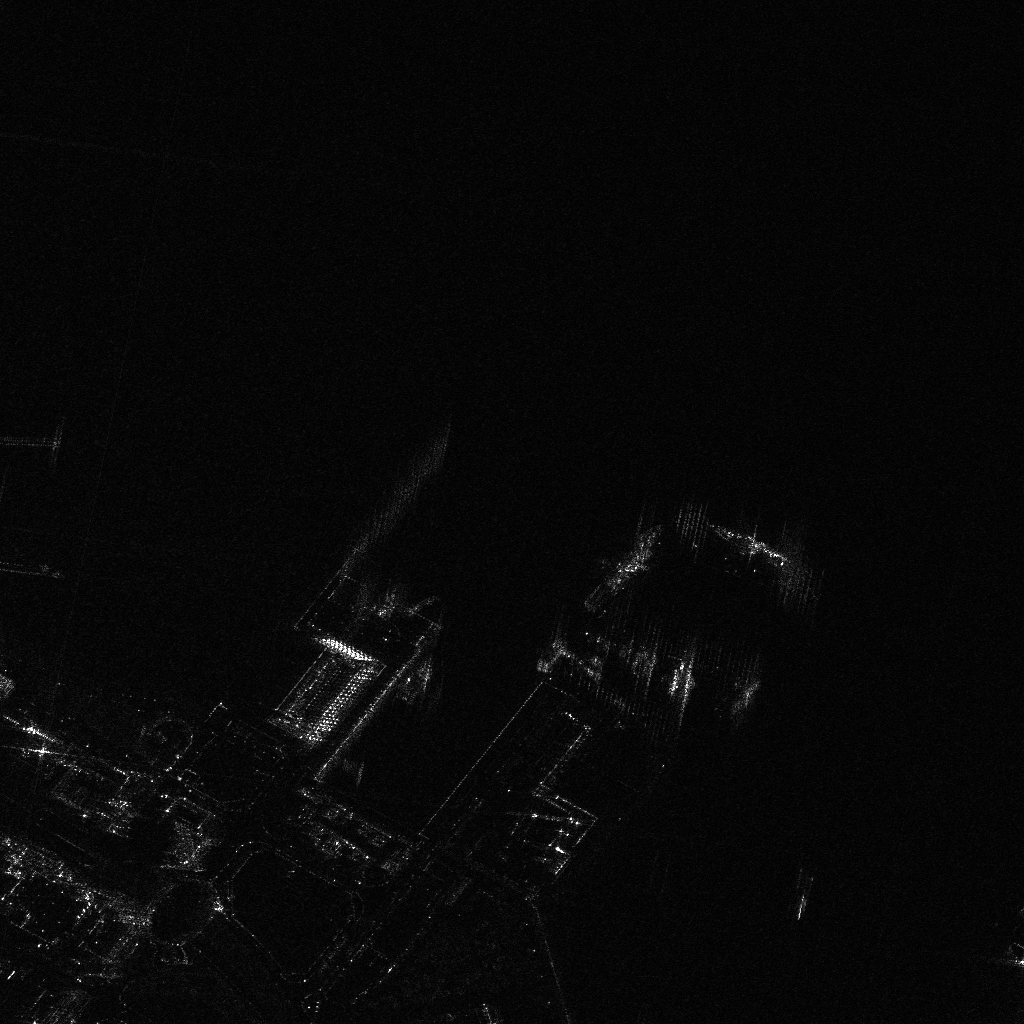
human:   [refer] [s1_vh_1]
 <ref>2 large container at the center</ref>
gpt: <box>[[40, 62, 42, 69, 36], [59, 49, 62, 60, 38]]</box>

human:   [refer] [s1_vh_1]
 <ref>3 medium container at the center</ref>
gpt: <box>[[66, 64, 67, 68, 18], [65, 63, 66, 67, 9], [61, 62, 62, 66, 12]]</box>

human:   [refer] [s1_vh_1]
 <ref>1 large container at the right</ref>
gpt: <box>[[68, 52, 77, 53, 27]]</box>